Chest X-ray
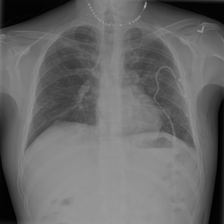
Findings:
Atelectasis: negative
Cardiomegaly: negative
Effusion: negative
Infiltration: positive
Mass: negative
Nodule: negative
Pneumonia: negative
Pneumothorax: negative
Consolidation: negative
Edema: negative
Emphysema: positive
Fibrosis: negative
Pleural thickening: negative
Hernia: negative